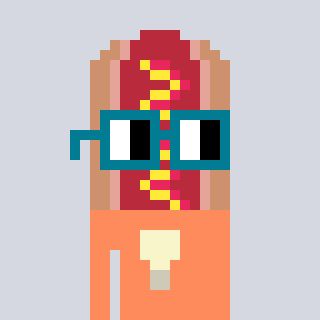
a pixel art character with square dark green glasses, a hotdog-shaped head and a peachy-colored body on a cool background